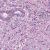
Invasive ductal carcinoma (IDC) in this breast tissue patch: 1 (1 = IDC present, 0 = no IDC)